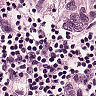
Metastatic tissue present: yes